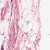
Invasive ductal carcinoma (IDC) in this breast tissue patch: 0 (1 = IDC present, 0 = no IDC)